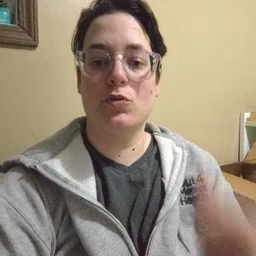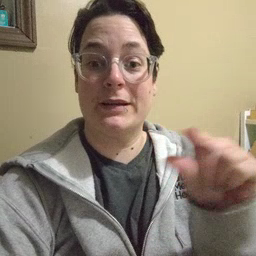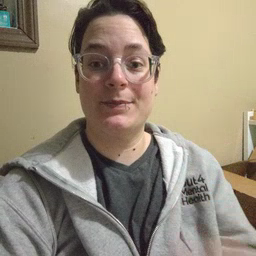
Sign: green